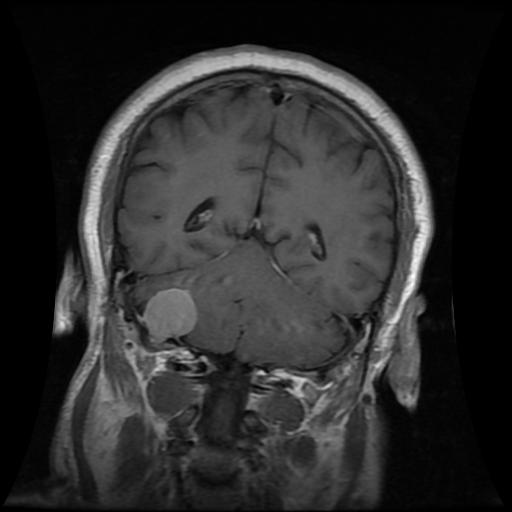
Label: meningioma